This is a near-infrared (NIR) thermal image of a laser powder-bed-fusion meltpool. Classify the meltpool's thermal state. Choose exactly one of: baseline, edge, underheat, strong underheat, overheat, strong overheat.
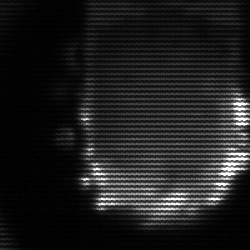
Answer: baseline